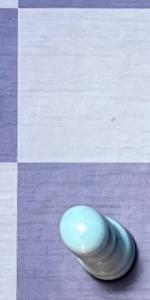
Label: Pawn_White